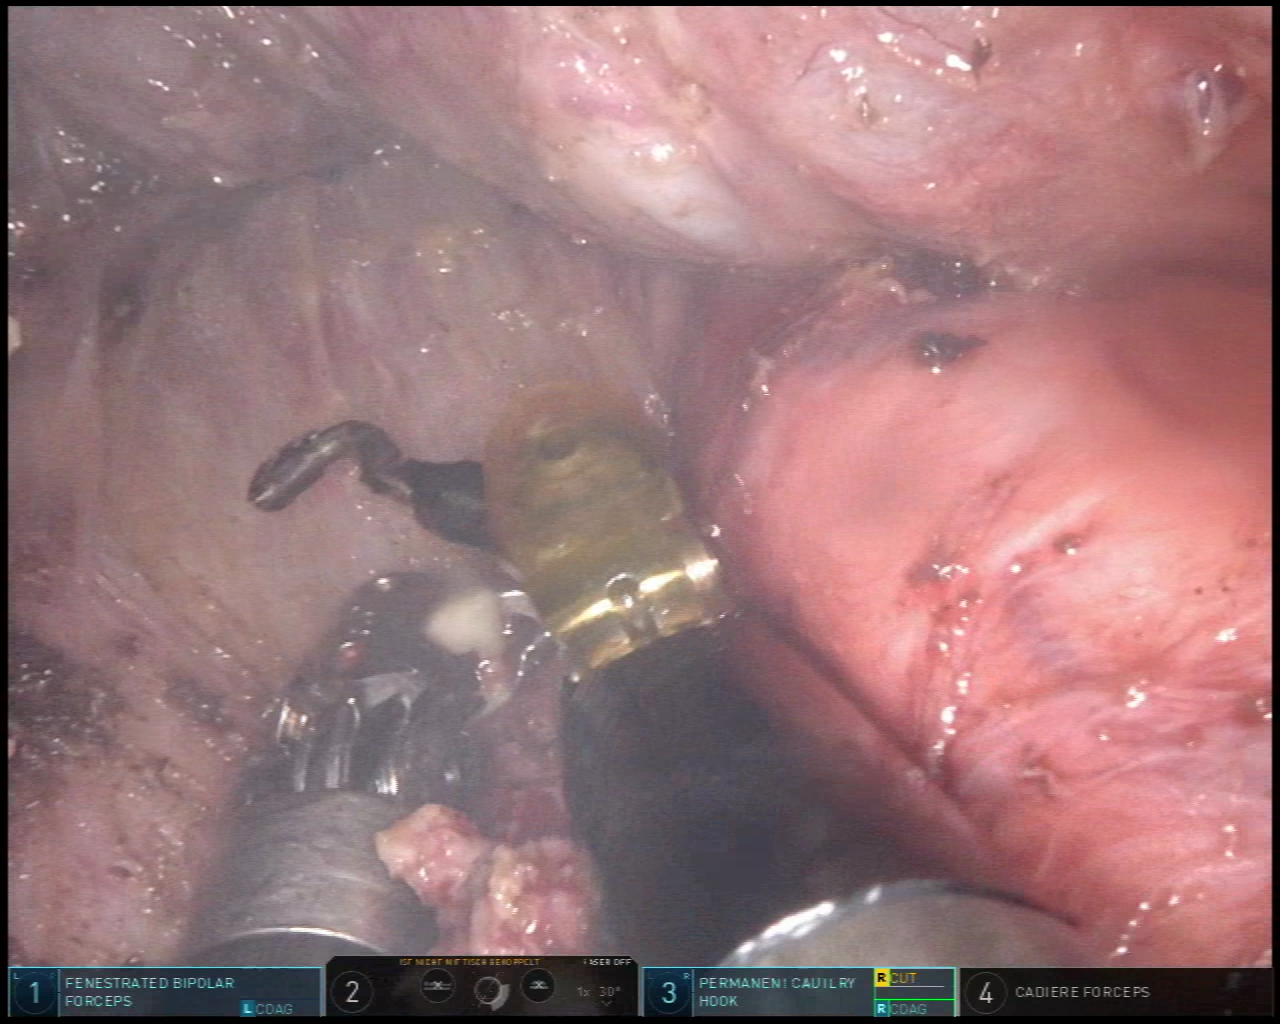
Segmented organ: vesicular_glands
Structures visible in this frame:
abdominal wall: no
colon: no
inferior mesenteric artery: no
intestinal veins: no
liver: no
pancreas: no
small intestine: no
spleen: no
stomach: no
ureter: no
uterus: no
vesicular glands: yes